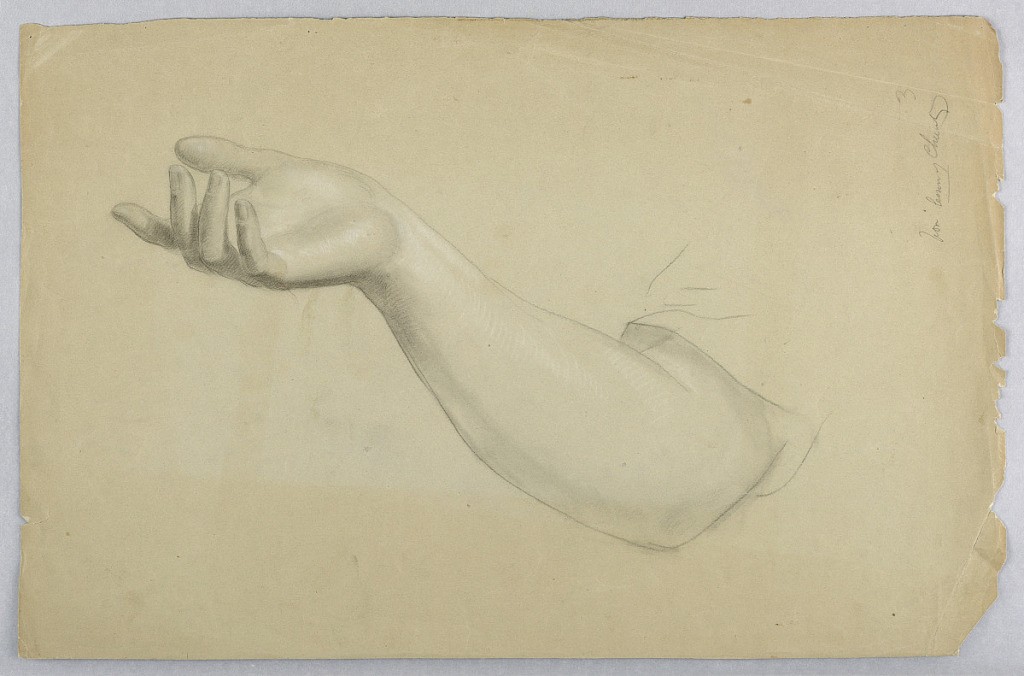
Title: Study of Right Hand for "Lesson of Charity"
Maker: Daniel Huntington, American, 1816–1906
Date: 1850
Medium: Graphite, white chalk on grey wove paper
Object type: Drawing
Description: Raised right hand and forearm. Verso: Raised arms and folded hands.